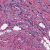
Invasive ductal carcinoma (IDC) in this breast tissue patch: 1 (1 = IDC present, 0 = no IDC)